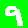
Digit: 9